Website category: auto
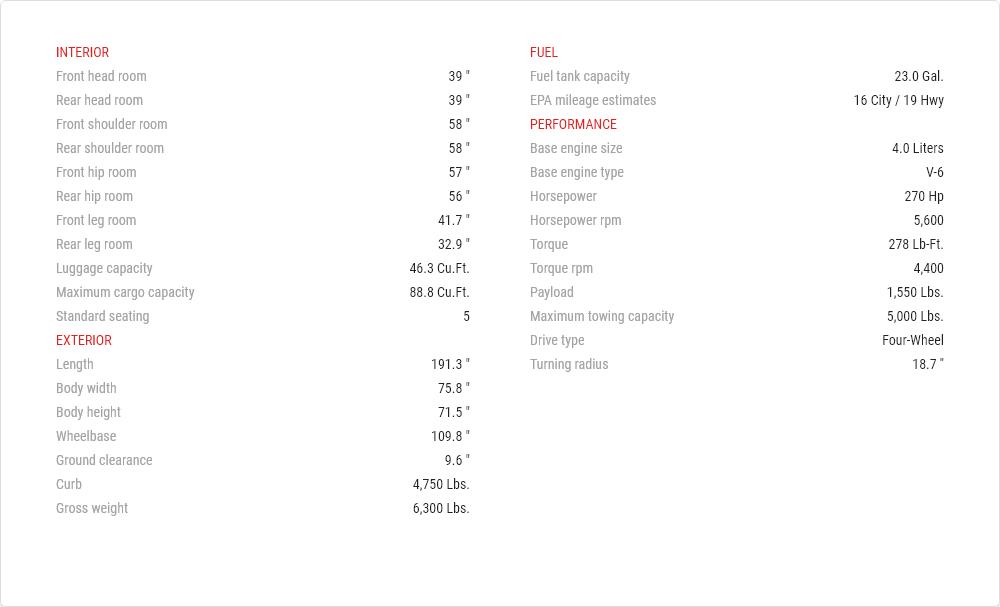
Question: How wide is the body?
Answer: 75.8 "

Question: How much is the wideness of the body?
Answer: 75.8 "

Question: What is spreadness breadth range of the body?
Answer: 75.8 "

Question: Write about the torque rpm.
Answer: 4,400

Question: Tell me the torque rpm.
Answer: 4,400

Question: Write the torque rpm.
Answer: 4,400

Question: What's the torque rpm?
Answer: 4,400

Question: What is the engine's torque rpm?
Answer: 4,400

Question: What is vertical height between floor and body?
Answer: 9.6 "

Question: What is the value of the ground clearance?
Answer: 9.6 "

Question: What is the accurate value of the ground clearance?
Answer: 9.6 "

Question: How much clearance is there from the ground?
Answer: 9.6 "

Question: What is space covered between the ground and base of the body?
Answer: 9.6 "

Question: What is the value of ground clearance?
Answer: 9.6 "

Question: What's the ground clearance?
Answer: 9.6 "

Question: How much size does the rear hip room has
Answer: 56 "

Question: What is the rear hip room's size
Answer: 56 "

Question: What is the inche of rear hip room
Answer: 56 "

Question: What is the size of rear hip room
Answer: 56 "

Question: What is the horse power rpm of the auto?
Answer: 5,600

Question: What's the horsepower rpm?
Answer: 5,600

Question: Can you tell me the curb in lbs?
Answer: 4,750 lbs.

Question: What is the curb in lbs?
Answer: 4,750 lbs.

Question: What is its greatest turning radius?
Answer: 18.7 ''

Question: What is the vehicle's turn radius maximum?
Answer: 18.7 ''

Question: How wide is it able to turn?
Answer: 18.7 ''

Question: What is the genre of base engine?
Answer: V-6

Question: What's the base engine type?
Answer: V-6

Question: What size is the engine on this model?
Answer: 4.0 liters

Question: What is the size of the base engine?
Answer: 4.0 liters

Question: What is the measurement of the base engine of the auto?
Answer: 4.0 liters

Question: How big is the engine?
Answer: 4.0 liters

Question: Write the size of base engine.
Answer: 4.0 liters

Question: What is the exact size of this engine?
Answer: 4.0 liters

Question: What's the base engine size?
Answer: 4.0 liters

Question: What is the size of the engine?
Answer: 4.0 liters

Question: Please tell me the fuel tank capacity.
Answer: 23.0 gal.

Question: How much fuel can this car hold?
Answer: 23.0 gal.

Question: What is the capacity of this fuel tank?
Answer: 23.0 gal.

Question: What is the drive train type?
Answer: four-wheel

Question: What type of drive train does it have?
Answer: four-wheel

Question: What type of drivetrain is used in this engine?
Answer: four-wheel

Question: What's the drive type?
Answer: four-wheel

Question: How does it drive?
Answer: four-wheel

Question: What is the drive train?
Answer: four-wheel

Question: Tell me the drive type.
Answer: four-wheel

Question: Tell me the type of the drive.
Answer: four-wheel

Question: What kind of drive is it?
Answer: four-wheel

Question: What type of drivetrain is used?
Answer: four-wheel

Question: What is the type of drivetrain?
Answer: four-wheel

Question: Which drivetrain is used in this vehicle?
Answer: four-wheel

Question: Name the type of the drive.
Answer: four-wheel

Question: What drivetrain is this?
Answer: four-wheel

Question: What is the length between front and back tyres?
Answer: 109.8 "

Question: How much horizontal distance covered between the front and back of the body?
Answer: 109.8 "

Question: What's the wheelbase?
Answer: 109.8 "

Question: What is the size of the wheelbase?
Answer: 109.8 "

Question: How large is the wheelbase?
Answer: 109.8 "

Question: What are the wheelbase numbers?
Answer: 109.8 "

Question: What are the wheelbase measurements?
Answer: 109.8 "

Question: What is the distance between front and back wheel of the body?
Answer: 109.8 "

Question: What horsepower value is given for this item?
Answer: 270 hp

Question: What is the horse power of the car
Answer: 270 hp

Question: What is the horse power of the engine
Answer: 270 hp